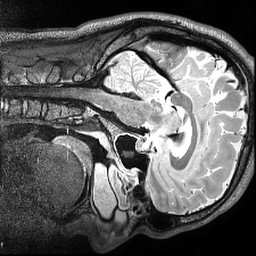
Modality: T2w
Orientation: sagittal
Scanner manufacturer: siemens
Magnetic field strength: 3 T
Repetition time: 3.2 s
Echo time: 0.566 s